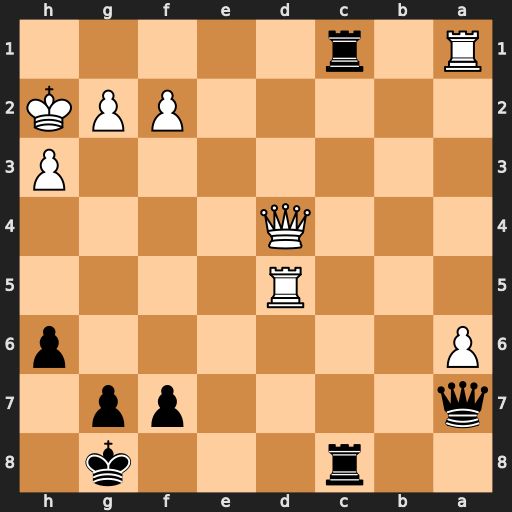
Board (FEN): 2r3k1/q4pp1/P6p/3R4/3Q4/7P/5PPK/R1r5
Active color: b
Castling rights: -
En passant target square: -
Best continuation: Qxd4 Rxd4 Rxa1